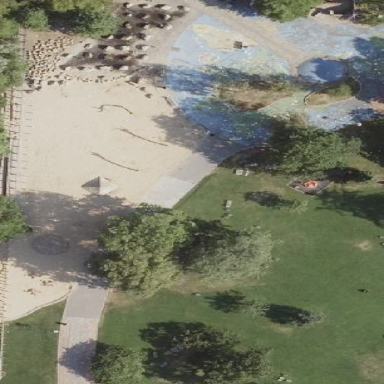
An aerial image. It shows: Playground with sandpit surrounded by natural sand.